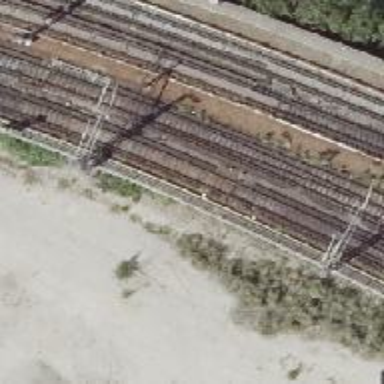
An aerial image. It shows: Viaduct railway bridge with electrified contact line. The railway is siding with ballastless track.